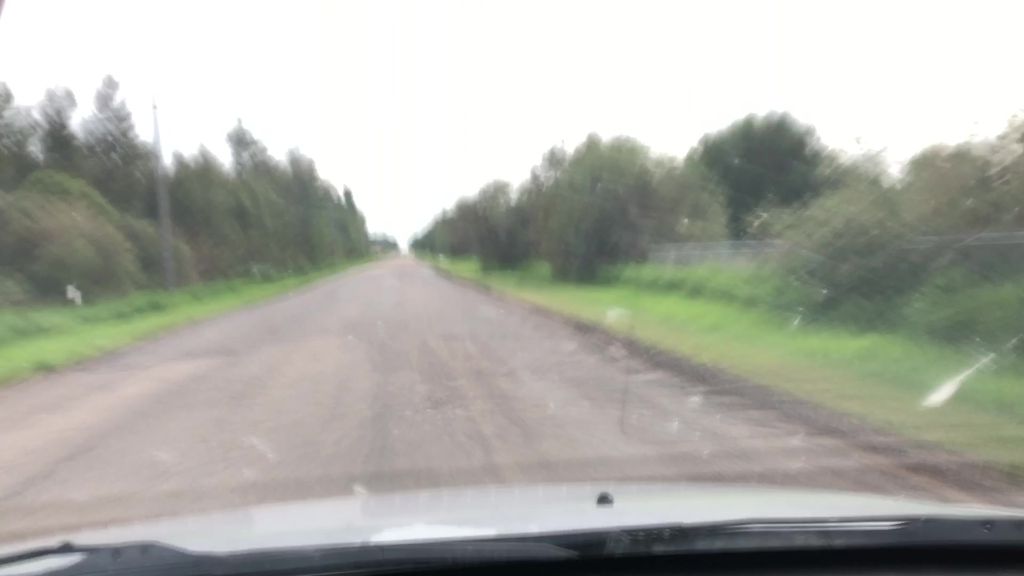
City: edmonton